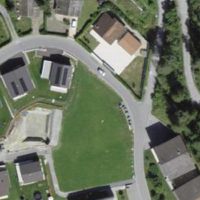
EUNIS habitat code: 55
Species observed at this site:
Plantago major